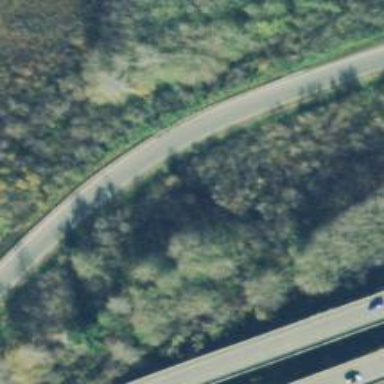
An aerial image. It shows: Trunk link highway.